Interaction volume radius: 5 \u00c5
Interaction volume height: 10 \u00c5
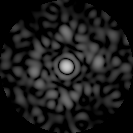
Disorder parameter: 0.8752